Brain MRI, t1w sequence, axial 2D slice.
Patient: age 34, sex M, weight 95 kg, height 1.95 m
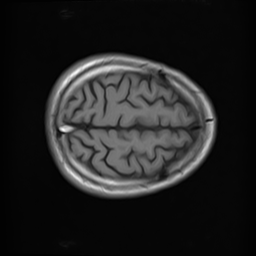